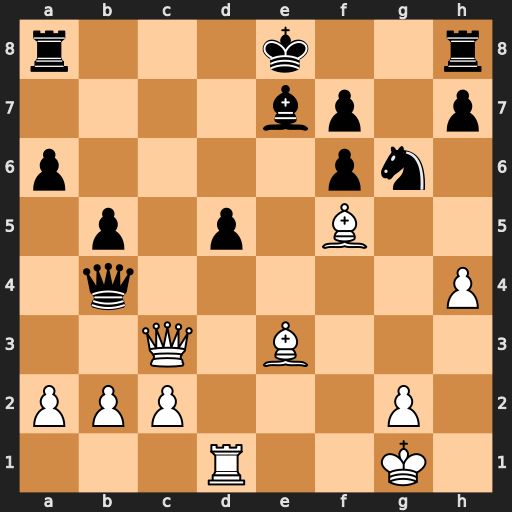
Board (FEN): r3k2r/4bp1p/p4pn1/1p1p1B2/1q5P/2Q1B3/PPP3P1/3R2K1
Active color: w
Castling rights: kq
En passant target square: -
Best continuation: Qc6+ Kf8 Bh6+ Kg8 Qxa8+